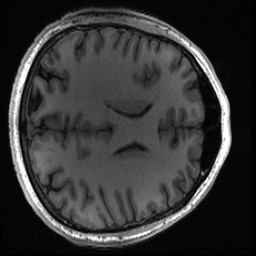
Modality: T1w
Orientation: axial
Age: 18
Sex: female